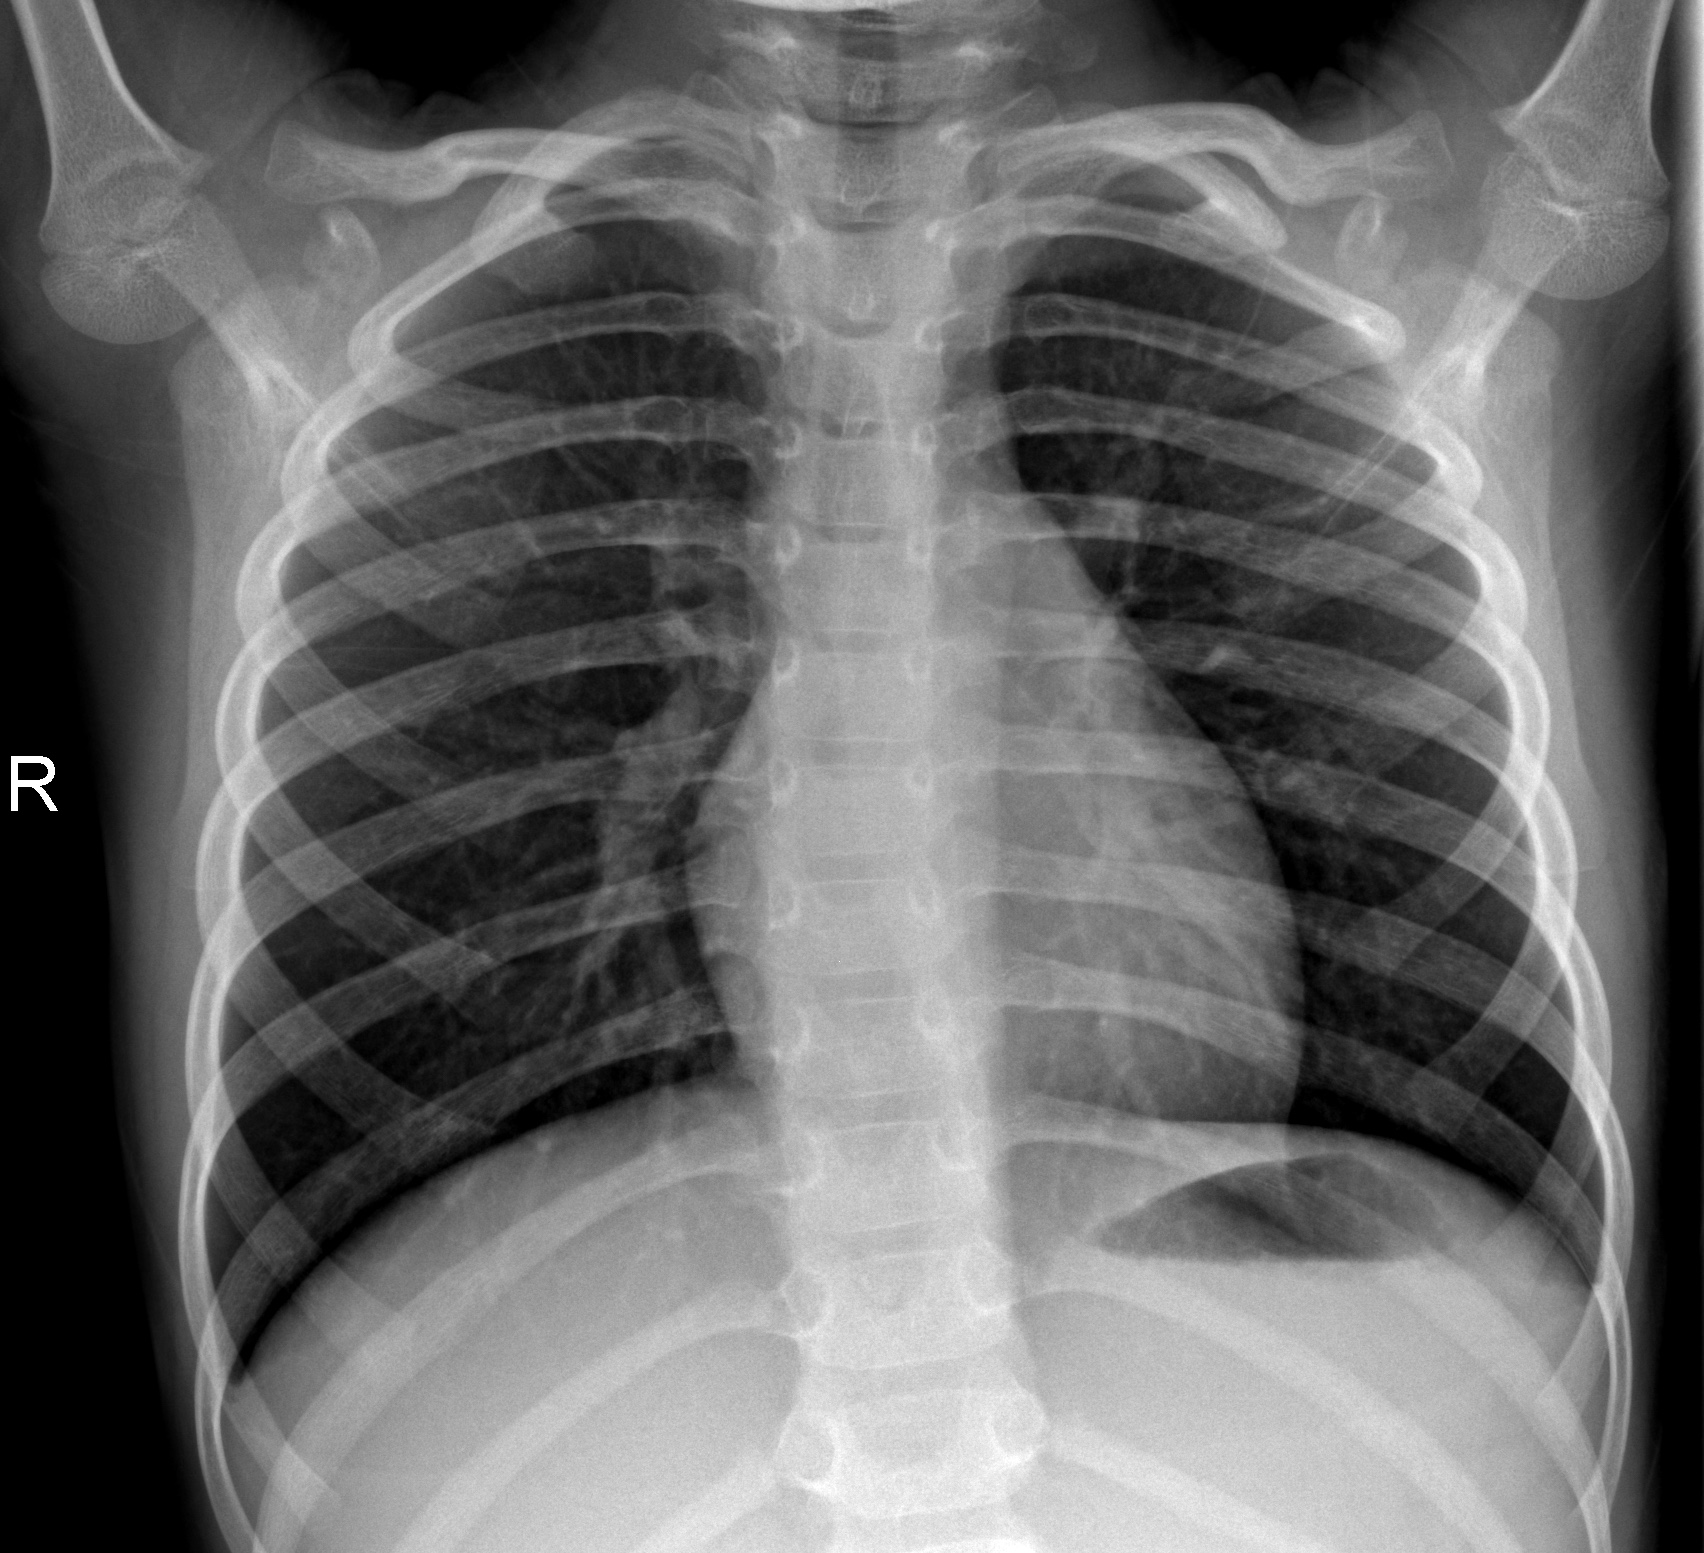
Diagnosis: NORMAL